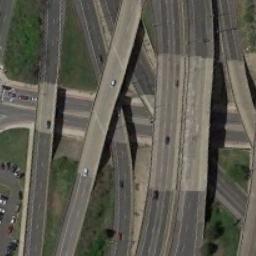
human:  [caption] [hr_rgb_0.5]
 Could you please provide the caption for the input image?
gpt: Several cars are on the overpass .

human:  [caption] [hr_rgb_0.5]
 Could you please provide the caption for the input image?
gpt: The intricated overpasses is over the roads and a parking lot is next to the overpass .

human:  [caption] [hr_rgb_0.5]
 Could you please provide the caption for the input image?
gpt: The overpass is next to the grass with some cars .

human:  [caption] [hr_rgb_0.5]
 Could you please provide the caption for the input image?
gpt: There are four large trucks on the overpass .

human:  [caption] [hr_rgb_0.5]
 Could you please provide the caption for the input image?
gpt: There are green lawns around the overpass .